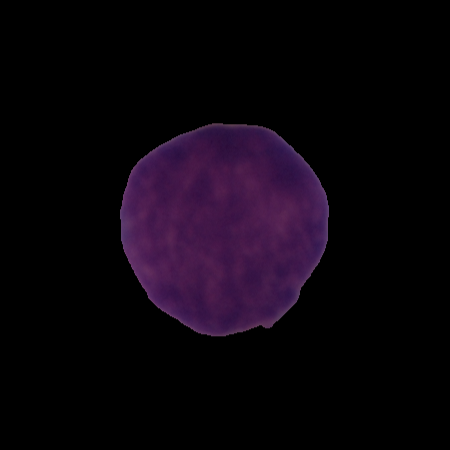
Label: cancer